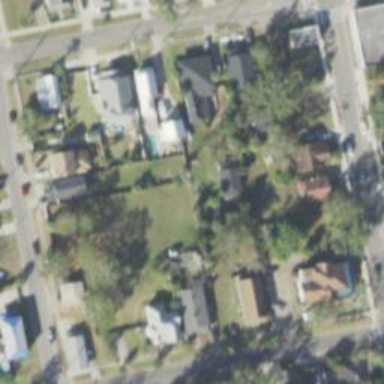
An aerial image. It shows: This residential area consists of single-family homes.